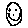
Label: smiley face